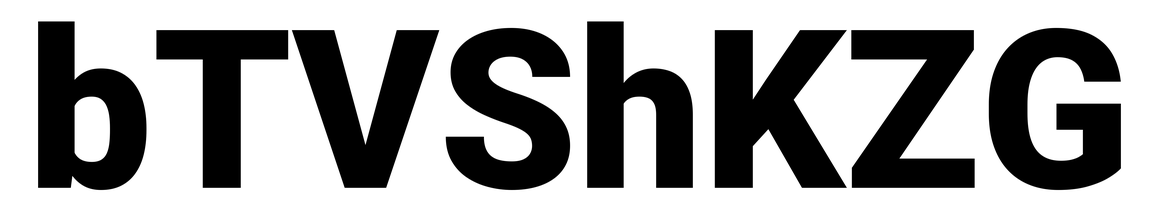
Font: Roboto_Black